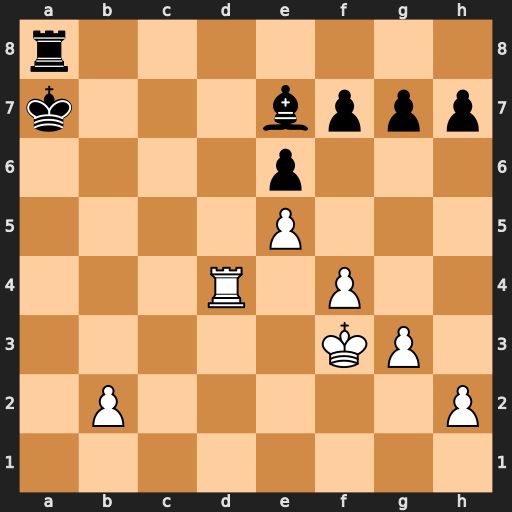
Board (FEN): r7/k3bppp/4p3/4P3/3R1P2/5KP1/1P5P/8
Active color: w
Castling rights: -
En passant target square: -
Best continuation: Rd7+ Kb6 Rxe7